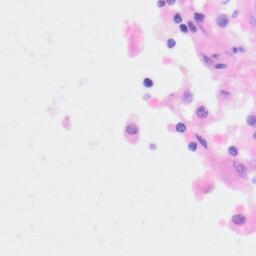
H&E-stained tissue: Kidney